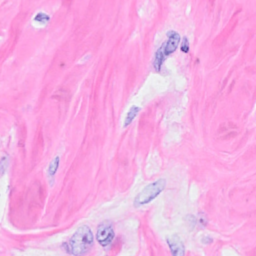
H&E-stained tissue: Breast